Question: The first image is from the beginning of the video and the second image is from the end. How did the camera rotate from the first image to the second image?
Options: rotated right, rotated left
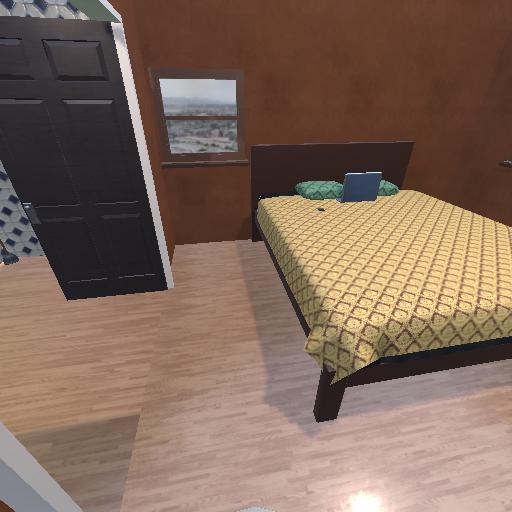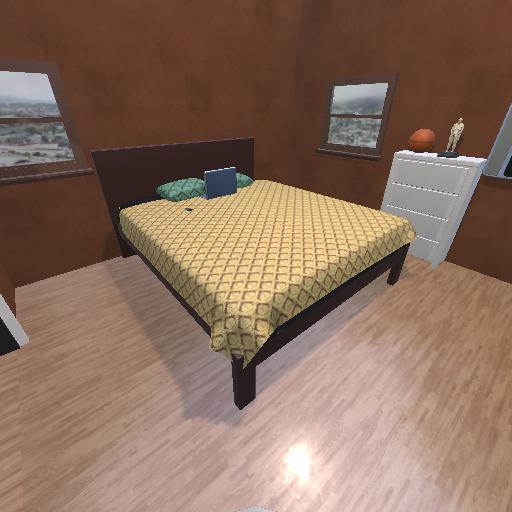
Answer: rotated right